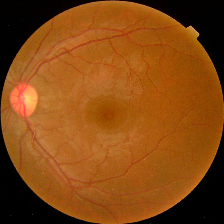
Diabetic retinopathy grade: No DR